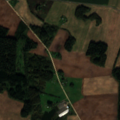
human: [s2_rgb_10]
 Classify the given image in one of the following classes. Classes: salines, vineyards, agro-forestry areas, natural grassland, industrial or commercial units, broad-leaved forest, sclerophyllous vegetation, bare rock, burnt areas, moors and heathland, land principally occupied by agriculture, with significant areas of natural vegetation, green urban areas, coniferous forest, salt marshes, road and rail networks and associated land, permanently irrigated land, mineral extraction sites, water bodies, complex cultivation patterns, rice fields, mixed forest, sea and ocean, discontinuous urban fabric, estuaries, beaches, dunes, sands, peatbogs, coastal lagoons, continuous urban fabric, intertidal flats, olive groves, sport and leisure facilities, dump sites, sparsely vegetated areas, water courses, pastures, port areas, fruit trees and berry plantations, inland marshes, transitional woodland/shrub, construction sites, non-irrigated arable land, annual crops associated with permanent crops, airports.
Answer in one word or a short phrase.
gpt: non-irrigated arable land, complex cultivation patterns, coniferous forest, mixed forest